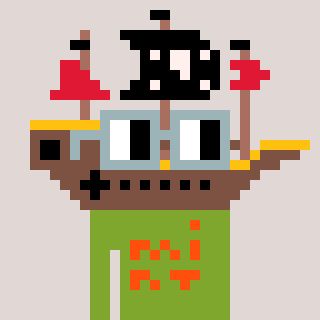
a pixel art character with square dark gray glasses, a pirateship-shaped head and a slimegreen-colored body on a warm background